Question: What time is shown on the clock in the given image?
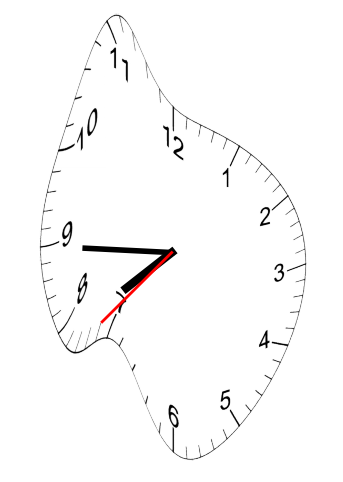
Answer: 07:44:37